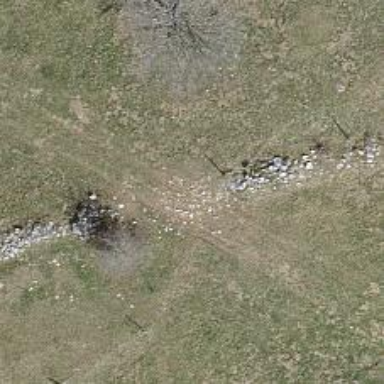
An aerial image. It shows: Dry stone wall barrier.